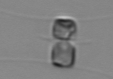
Label: Chaetoceros_similis